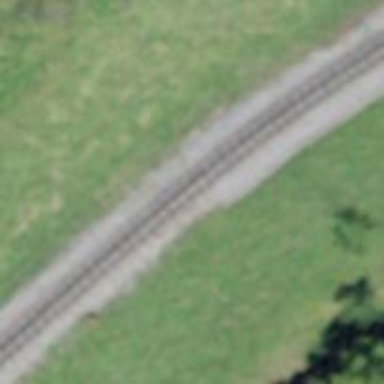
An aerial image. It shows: Narrow-gauge railway with single track. The railway is electrified with contact line.